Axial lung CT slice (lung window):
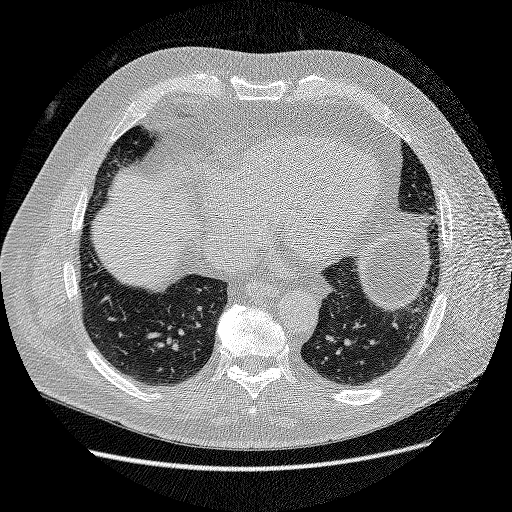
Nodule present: no